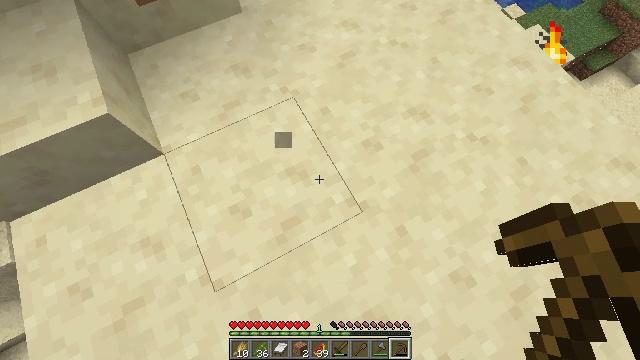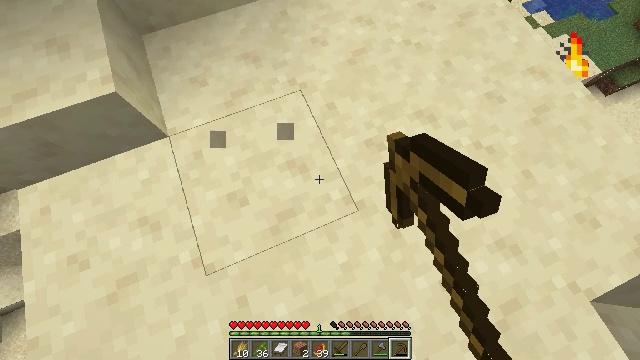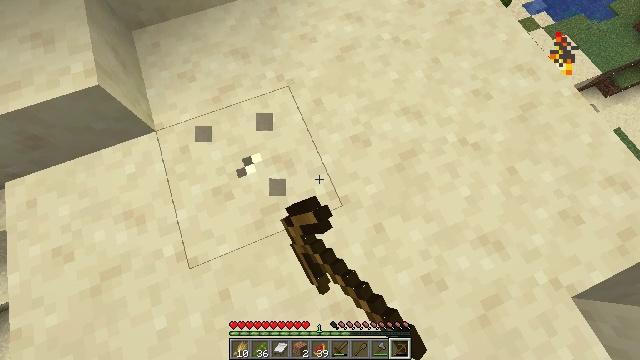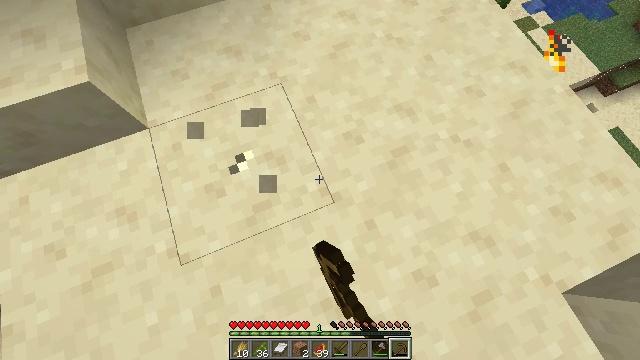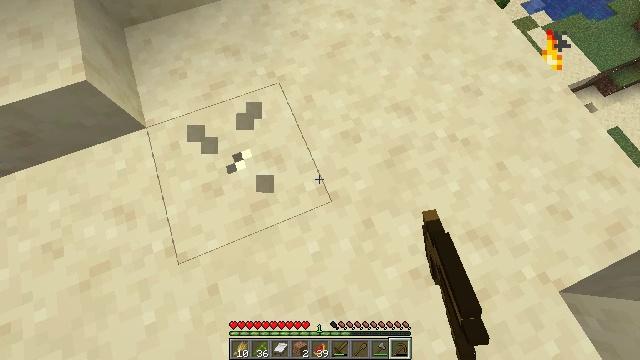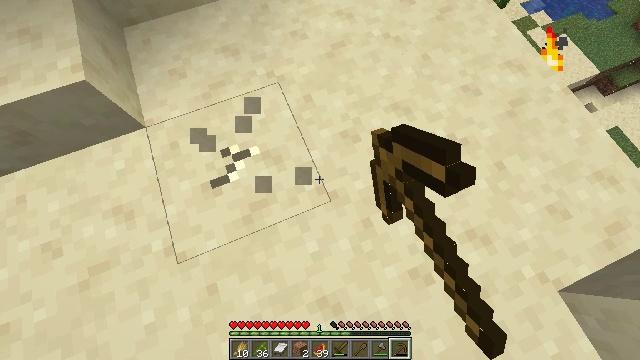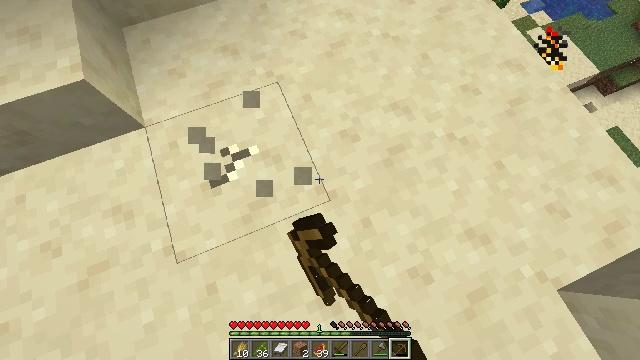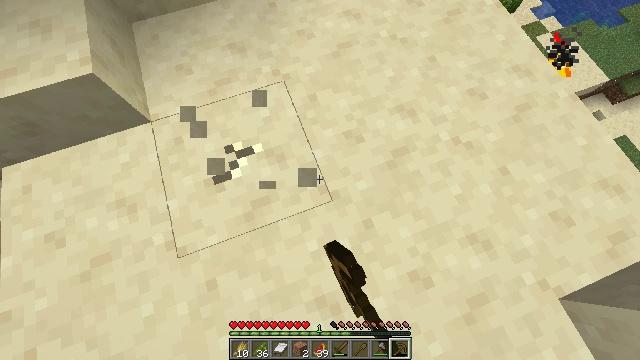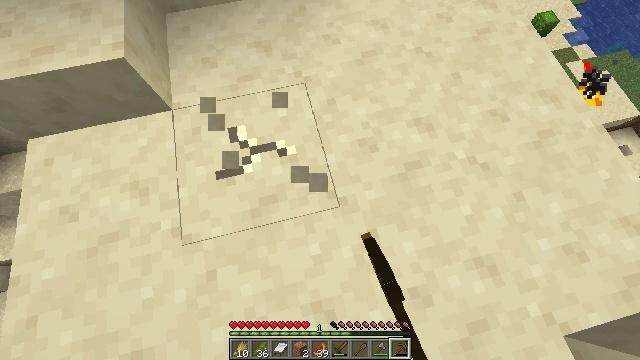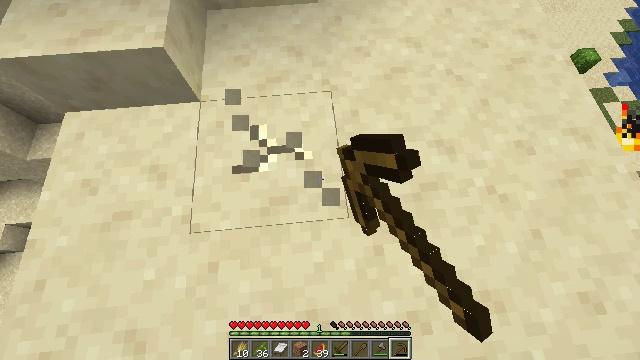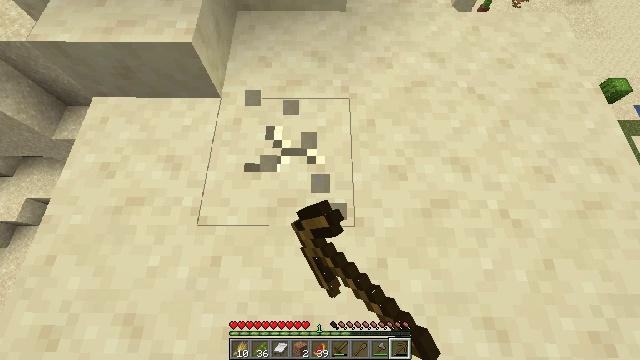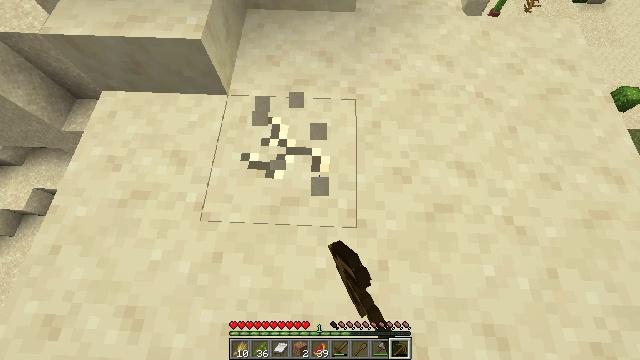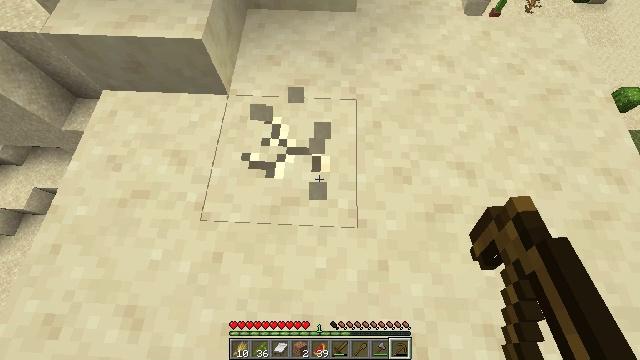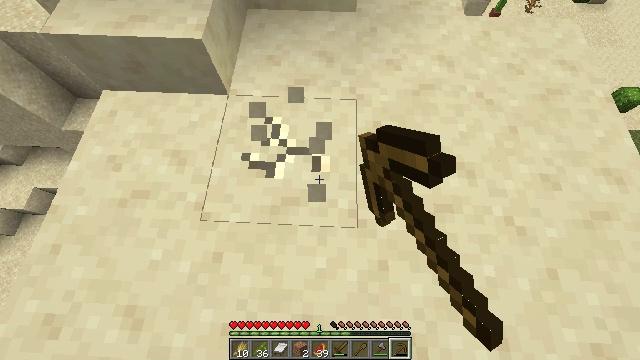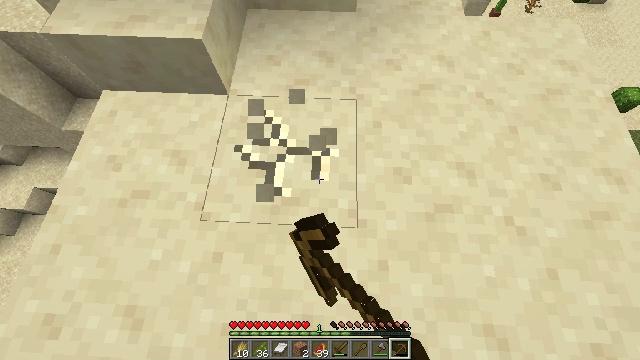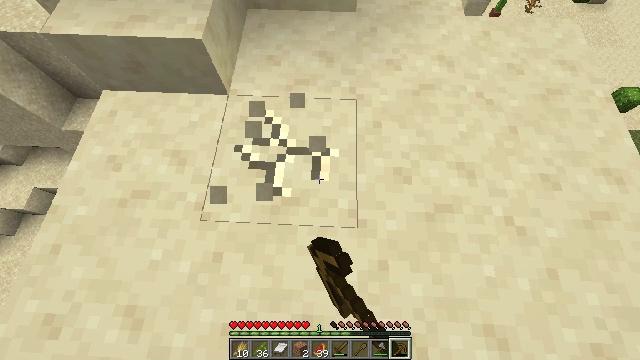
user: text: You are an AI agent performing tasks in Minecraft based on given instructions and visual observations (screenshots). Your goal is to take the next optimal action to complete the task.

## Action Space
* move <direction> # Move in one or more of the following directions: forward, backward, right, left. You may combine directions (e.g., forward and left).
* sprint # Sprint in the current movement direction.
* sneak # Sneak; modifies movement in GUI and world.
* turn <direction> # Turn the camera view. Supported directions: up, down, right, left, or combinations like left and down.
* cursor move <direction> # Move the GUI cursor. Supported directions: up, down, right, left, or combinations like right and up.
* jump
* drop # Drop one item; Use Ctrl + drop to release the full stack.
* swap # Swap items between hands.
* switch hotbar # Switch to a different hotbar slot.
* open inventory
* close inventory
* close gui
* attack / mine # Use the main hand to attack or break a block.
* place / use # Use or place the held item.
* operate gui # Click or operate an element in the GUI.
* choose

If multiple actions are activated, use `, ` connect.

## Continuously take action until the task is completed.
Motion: motion action
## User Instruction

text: Left-click to break the smooth sandstone slab.
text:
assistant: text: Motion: turn left and down, attack / mine
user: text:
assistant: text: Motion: attack / mine
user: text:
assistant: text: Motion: attack / mine
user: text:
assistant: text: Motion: attack / mine
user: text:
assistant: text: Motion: attack / mine
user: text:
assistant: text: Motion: attack / mine
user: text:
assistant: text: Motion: turn left, attack / mine
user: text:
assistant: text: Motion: turn left, attack / mine
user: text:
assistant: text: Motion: turn left and up, attack / mine
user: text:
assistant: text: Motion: turn left and up, attack / mine
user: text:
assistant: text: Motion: turn left, attack / mine
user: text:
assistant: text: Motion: attack / mine
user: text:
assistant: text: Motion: attack / mine
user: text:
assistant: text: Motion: attack / mine
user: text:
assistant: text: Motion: attack / mine
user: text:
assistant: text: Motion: attack / mine
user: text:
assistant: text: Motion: attack / mine
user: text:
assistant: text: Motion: attack / mine
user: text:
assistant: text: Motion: attack / mine
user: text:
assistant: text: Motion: turn left and down, attack / mine
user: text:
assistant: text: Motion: turn left and down, attack / mine
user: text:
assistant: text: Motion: attack / mine
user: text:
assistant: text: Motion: attack / mine
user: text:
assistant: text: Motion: move forward, attack / mine
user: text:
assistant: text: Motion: move forward, attack / mine
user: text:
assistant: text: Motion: attack / mine
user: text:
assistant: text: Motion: turn left and down, attack / mine
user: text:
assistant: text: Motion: turn down, attack / mine
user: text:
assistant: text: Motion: turn right and down, attack / mine
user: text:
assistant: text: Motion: turn right and down, attack / mine